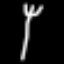
Label: fork